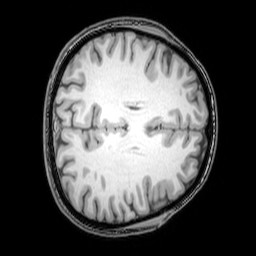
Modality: T1w
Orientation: axial
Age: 23
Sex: female
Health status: healthy
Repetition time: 0.081 s
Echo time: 0.037 s